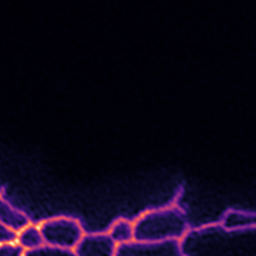
Label: Super-resolution ER image